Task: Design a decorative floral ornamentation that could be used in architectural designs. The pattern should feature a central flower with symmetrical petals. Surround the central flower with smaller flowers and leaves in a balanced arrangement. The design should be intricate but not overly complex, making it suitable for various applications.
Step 742:
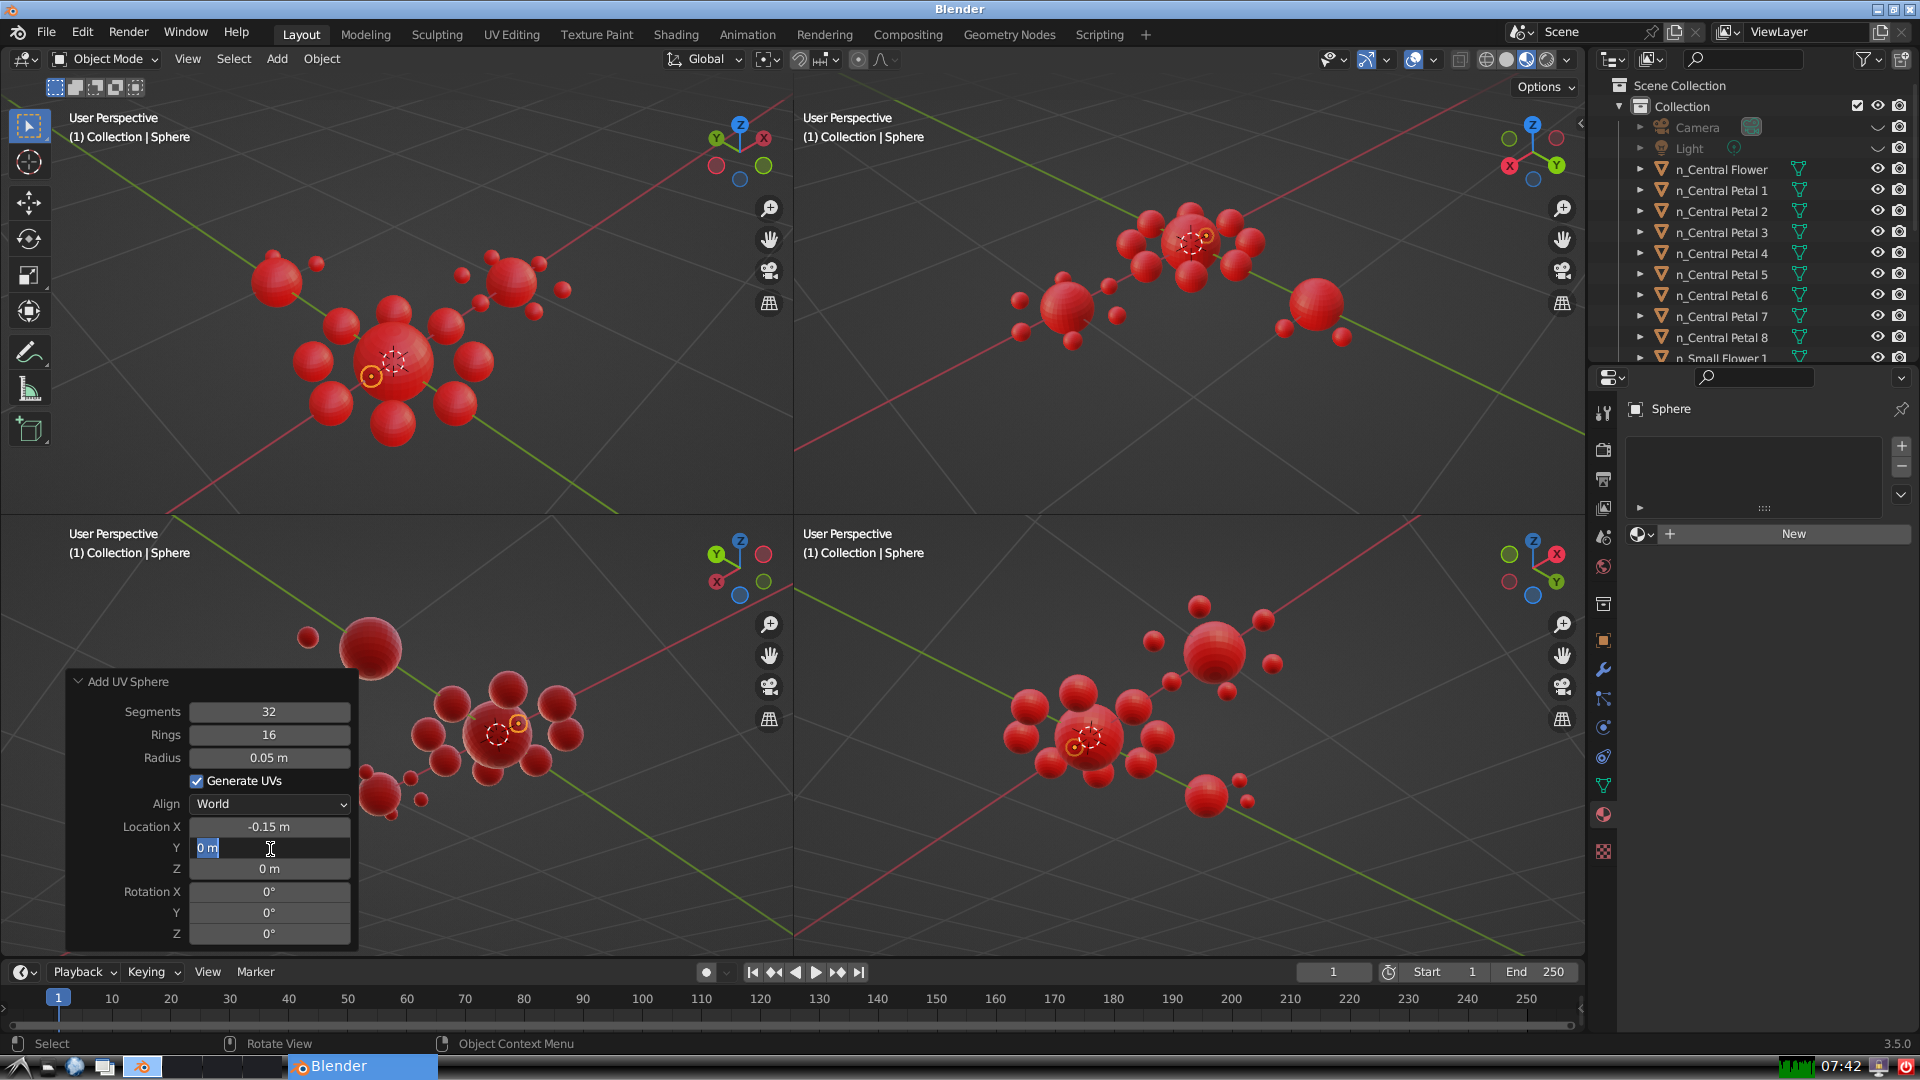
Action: input_text: 1.2598076211353315